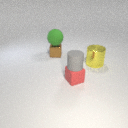
small red rubber cube below small gray rubber cylinder